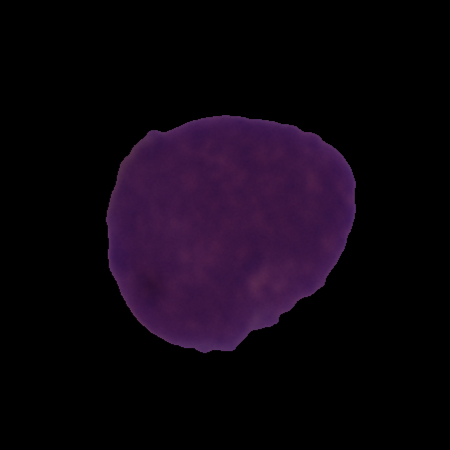
Label: healthy